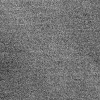
Atmospheric dust classification: dusty